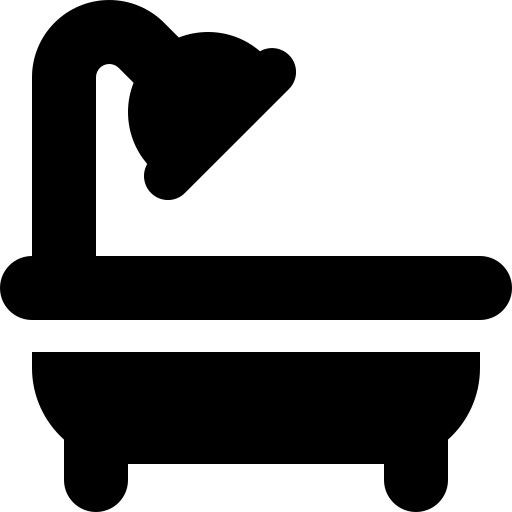
Tags: icon, FontAwesome, fa-icon, solid, bath